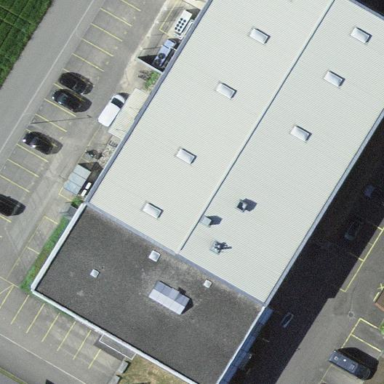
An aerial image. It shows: Commercial building.